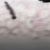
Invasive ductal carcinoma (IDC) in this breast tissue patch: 0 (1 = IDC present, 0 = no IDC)